Aerial crown-view tile of a tropical tree (Barro Colorado Island, Panama), acquired 20250414:
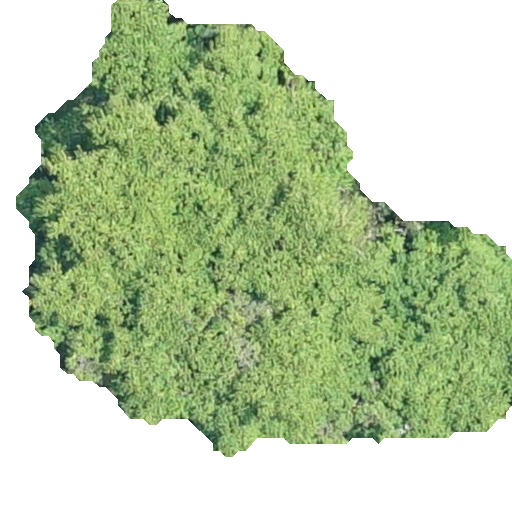
Species: Tachigali panamensis
GBIF accepted scientific name: Tachigali panamensis
Crown area: 226.063 m²